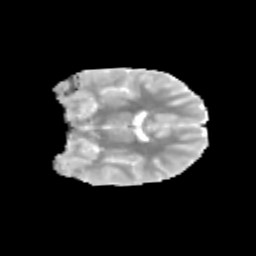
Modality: MD
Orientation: coronal
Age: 10
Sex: female
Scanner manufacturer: siemens
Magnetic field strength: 3 T
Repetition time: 3.8 s
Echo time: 0.07 s